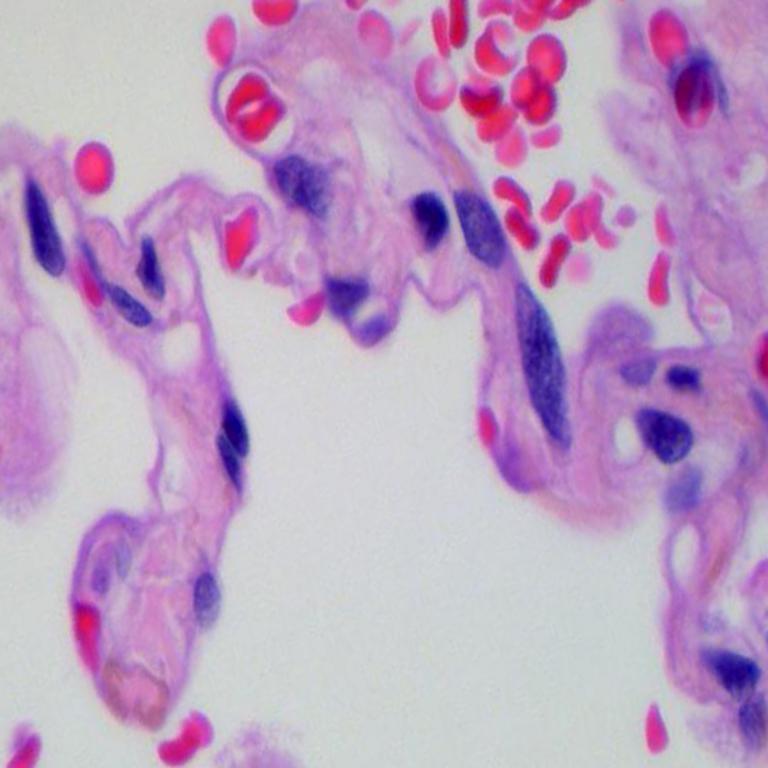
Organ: lung
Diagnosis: benign